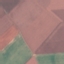
Land use / land cover: AnnualCrop